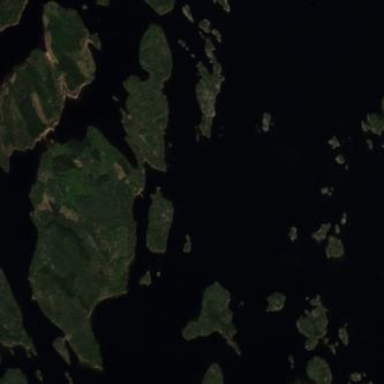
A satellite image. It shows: Island.